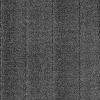
Atmospheric dust classification: dusty